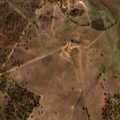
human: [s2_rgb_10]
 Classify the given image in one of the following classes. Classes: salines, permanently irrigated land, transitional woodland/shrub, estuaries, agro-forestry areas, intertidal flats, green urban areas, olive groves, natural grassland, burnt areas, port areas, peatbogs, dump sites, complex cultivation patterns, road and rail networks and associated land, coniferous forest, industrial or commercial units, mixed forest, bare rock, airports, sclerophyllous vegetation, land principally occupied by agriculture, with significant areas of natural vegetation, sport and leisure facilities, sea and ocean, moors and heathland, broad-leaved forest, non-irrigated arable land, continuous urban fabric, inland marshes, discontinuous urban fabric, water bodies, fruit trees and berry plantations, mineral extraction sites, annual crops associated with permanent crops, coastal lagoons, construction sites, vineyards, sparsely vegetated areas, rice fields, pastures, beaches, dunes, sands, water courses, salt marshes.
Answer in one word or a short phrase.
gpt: non-irrigated arable land, pastures, agro-forestry areas, transitional woodland/shrub